Question: i am working on android client and .NET server application, in which i parse data into xml and then convert into string and then send this string to android client.now i am facing problem in getting data from SQL Server in xml format and convering it into string.here is my code..
'''
UserLogin userLogin = converter.GetObjectFromXml<UserLogin>(xml);
String query = @"Select StdBD.First_NameEn As name from TblStudentBioData As StdBD Join TblStudentDetail As StdDet ON StdBD.Student_ID = StdDet.Student_ID
join TblClassSchedule As ClsSch on StdDet.ClassID = ClsSch.ClassSchID
join TblClass As Cls on ClsSch.ClassID = Cls.ClassID
join TblSemAssigning As SemAs on SemAs.SemAssId = ClsSch.SemAssId
join TblAcademicYear As Acd on SemAs.AcademicYearId = Acd.AcademicYearId
where Acd.AcademicYearId = " + userLogin.userId + "FOR XML RAW('Student'),Root('Students'),Elements";
String outputXml = General.ExecuteSimpleSelectQuery(General.connectionString, query, "Table user");
Console.WriteLine("xmllll = "+outputXml);
'''
and
'''
class General
{
public static String ServerIp = "192.168.1.2";
public static String ServerPort = "8060";
public static String connectionString = NetService2.Properties.Settings.Default.ConnString.ToString();
public static String ExecuteSimpleSelectQuery(string ConnectionString, string _Query, string DataTableName)
{
SqlConnection conn = new SqlConnection(ConnectionString);
SqlCommand cmd = new SqlCommand(_Query,conn);
SqlDataReader reader = null;
conn.Open();
reader = cmd.ExecuteReader();
while (reader.Read())
{
Console.WriteLine("name = " + reader[0].ToString());
}
reader.Close();
conn.Close();
return "";
}
'''
Output:

by using this code i am getting data in SqlDataReader instance but not in string,so is there any way to directly get data into string or convert SqlDataReader instance data into string,so i can use it.
i want output like this:
'''
String xml = "<Students>
<Student>
<name>Aliya</name>
</Student>
<Student>
<name>Fahad</name>
</Student>
<Student>
<name>iqra</name>
</Student>
<Student>
<name>iqra</name>
</Student>
<Student>
<name>khurram</name>
</Student>
<Student>
<name>Zainab</name>
</Student>
<Student>
<name>Fatima</name>
</Student>
<Student>
<name>Fahad</name>
</Student>
</Students>";
'''
replace this hard coded xml to the xml, getting from database.
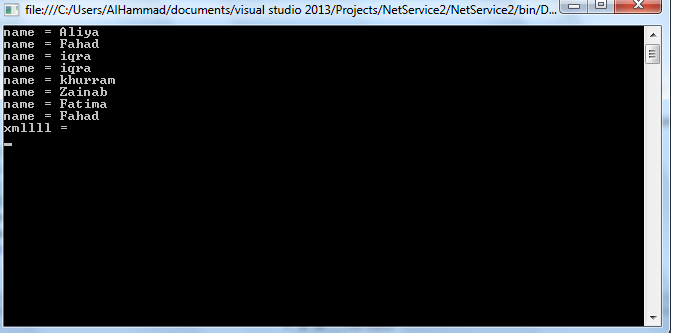
Answer: just get your XML data in a DataTable it will give you an xml at its first position and then convert it into an string.
'''
SqlConnection conn = new SqlConnection(yourConnectionString);
SqlCommand cmd = new SqlCommand(your query,conn);
SqlDataAdapter SDA = new SqlDataAdapter();
DataTable dt = new DataTable(DataTableName);
conn.Open();
SDA.Fill(dt);
conn.Close();
String xml = dt.Rows[0].ItemArray[0].ToString();
return xml;
'''